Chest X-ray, PA view. Patient: 60 years old, sex F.
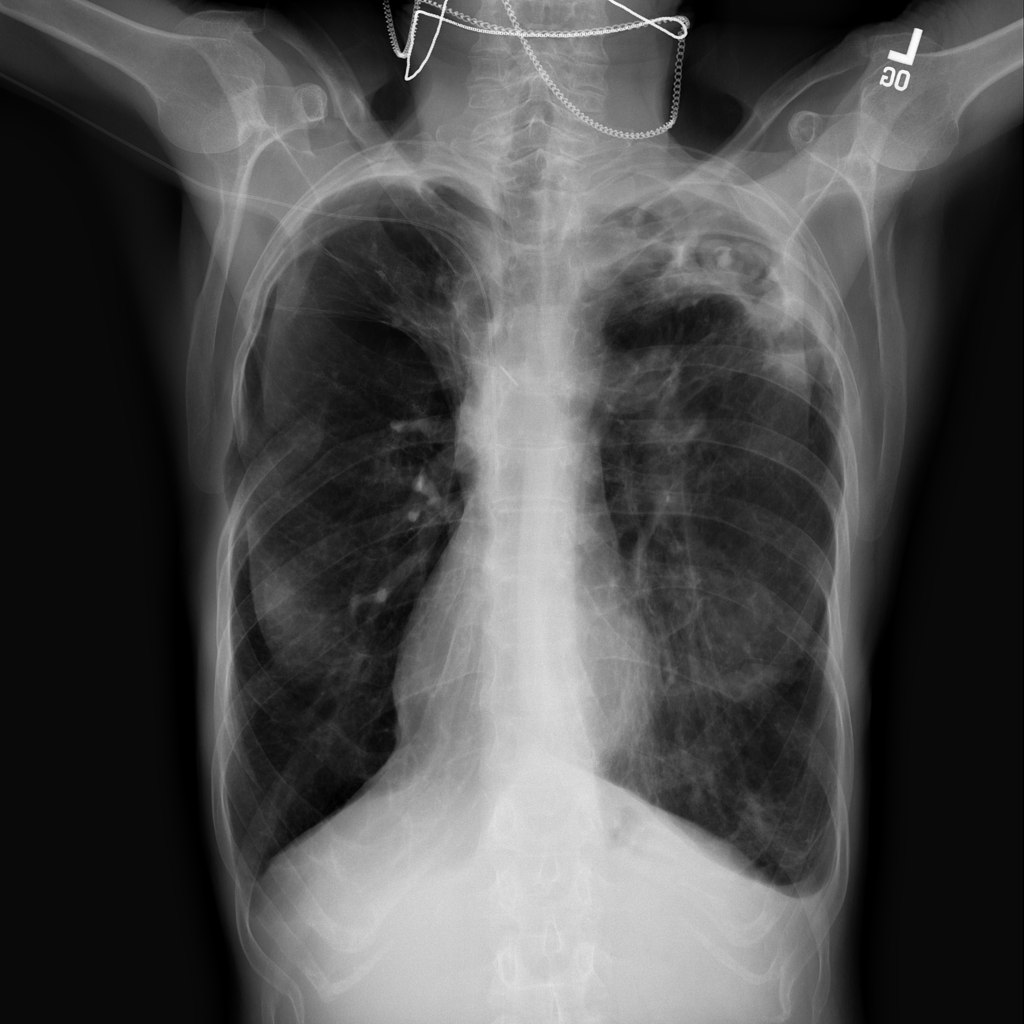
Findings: Infiltration, Mass